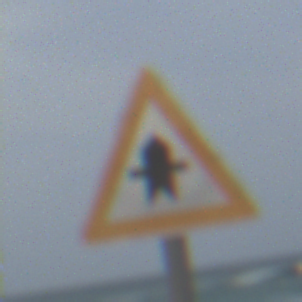
Verkehrszeichen: Vorfahrt
Umgebung: Outdoor, Suburban
Tageszeit: MorningAfternoon
Wetter: PartlyCloudy
Licht: Natural
Jahreszeit: NotSpecified
Kontrast: HighContrast